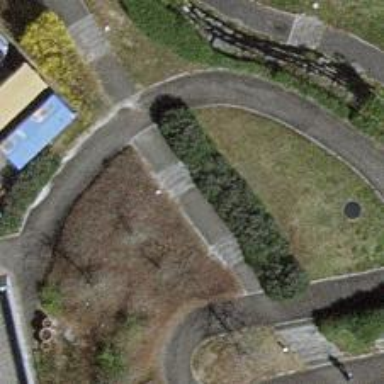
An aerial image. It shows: Road with steps.